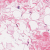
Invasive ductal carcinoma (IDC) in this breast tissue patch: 0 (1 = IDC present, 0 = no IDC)